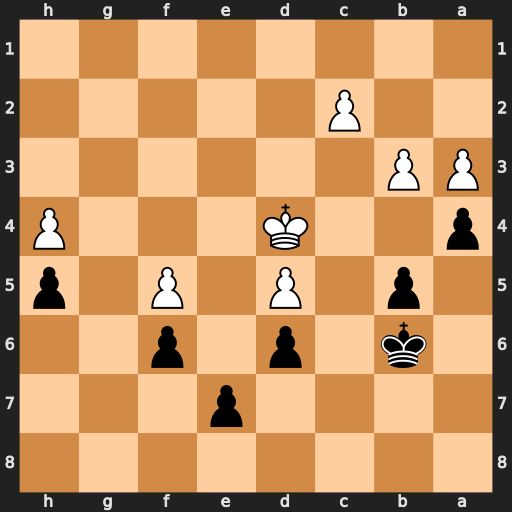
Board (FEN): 8/4p3/1k1p1p2/1p1P1P1p/p2K3P/PP6/2P5/8
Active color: b
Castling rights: -
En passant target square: -
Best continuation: b4 bxa4 bxa3